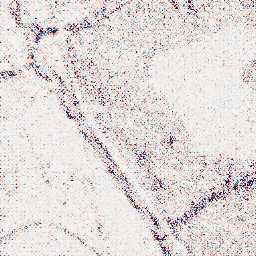
Category: wavelet
Decomposition family: wavelet_reverse_biorthogonal
Decomposition parameters: wavelet: rbio5.5
level: 1
Upsampling method: regularized
Upsampling parameters: scale: 2
lambda_reg: 0.1
Upsampling scale: 2